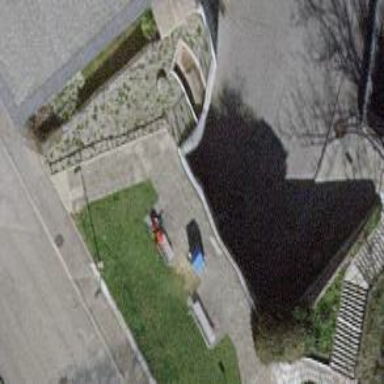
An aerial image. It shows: Retaining wall.